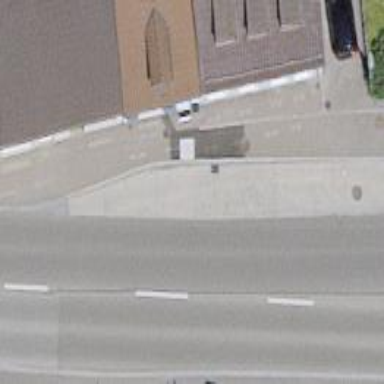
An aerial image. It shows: Platform for public transport on the road.